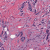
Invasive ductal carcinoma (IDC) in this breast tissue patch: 1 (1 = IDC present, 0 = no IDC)